Question:
Need to take a average of every 3 rows in sql, kindly
see the image for further clarification.
Thanks in advance!
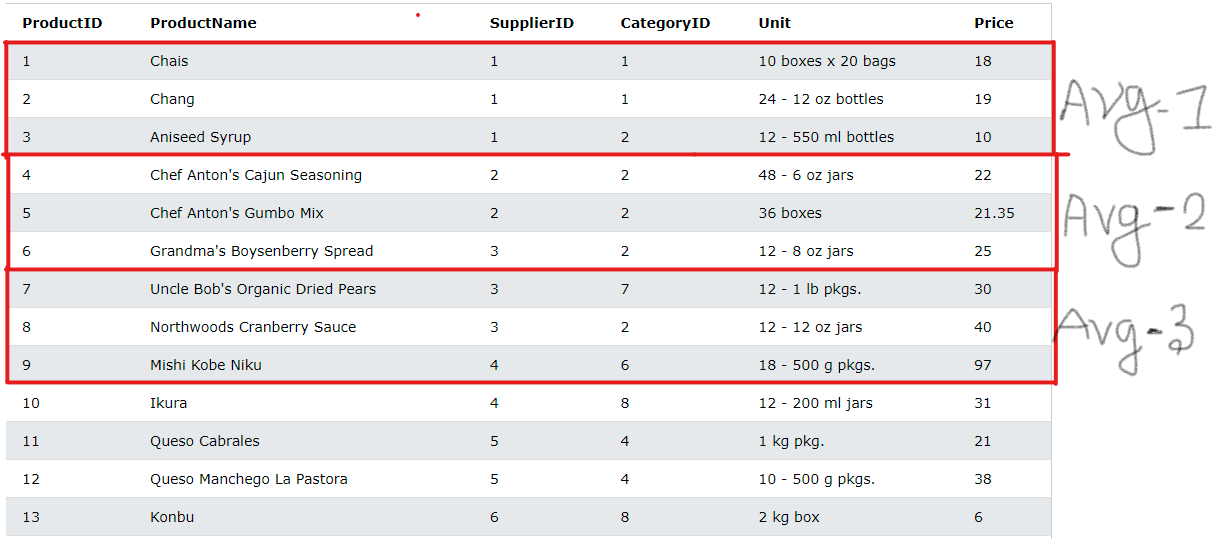
Answer: You can use the 'ROW_NUMBER' and 'AVG' analytic functions:
'''
SELECT product_id,
price,
AVG(price) OVER (PARTITION BY CEIL(rn/3)) AS avg_price
FROM (
SELECT t.*,
ROW_NUMBER() OVER (ORDER BY product_id) AS rn
FROM table_name t
) r;
'''
Which, for the sample data:
'''
CREATE TABLE table_name (
product_id NUMERIC,
price NUMERIC
);
INSERT INTO table_name (product_id, price)
SELECT 1, 1 UNION ALL
SELECT 2, 2 UNION ALL
SELECT 3, 3 UNION ALL
SELECT 4, 4 UNION ALL
SELECT 5, 5 UNION ALL
SELECT 6, 6 UNION ALL
SELECT 7, 7 UNION ALL
SELECT 8, 8 UNION ALL
SELECT 9, 9;
'''
Outputs:
>
| product_id | price | avg_price |
| ---------- | ----- | --------- |
| 1 | 1 | 2.0000 |
| 2 | 2 | 2.0000 |
| 3 | 3 | 2.0000 |
| 4 | 4 | 5.0000 |
| 5 | 5 | 5.0000 |
| 6 | 6 | 5.0000 |
| 7 | 7 | 8.0000 |
| 8 | 8 | 8.0000 |
| 9 | 9 | 8.0000 |
Or, to get the aggregated rows:
'''
SELECT MIN(product_id) AS min_product_id,
MAX(product_id) AS max_product_id,
AVG(price) AS avg_price
FROM (
SELECT t.*,
ROW_NUMBER() OVER (ORDER BY product_id) AS rn
FROM table_name t
) r
GROUP BY CEIL(rn/3);
'''
Which outputs:
>
| min_product_id | max_product_id | avg_price |
| -------------- | -------------- | --------- |
| 1 | 3 | 2.0000 |
| 4 | 6 | 5.0000 |
| 7 | 9 | 8.0000 |
<URL>